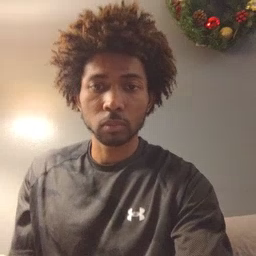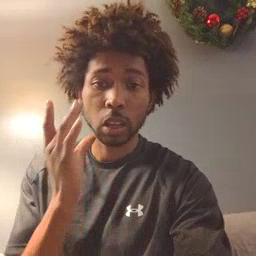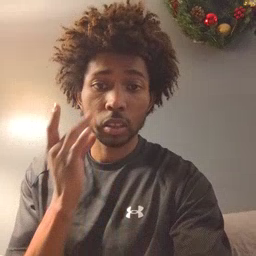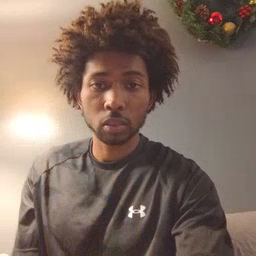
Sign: cat